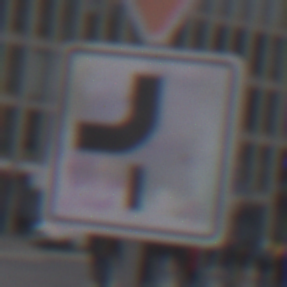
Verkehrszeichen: VerlaufVorfahrtsstrasse7
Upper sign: VorfahrtGewaehren
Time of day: MorningAfternoon
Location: Outdoor (Urban)
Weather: Overcast
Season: NotSpecified
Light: Natural